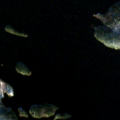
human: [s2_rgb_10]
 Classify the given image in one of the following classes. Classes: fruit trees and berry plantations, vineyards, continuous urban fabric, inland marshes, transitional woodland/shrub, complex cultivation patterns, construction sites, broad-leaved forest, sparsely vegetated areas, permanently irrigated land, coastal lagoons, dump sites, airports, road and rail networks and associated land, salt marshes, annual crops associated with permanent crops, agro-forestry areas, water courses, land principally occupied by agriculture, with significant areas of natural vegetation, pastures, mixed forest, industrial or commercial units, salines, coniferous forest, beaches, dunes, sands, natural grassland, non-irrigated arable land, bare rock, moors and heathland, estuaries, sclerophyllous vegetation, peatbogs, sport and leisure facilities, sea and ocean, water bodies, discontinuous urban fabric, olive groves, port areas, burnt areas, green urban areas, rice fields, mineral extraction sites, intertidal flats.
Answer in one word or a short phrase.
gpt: mixed forest, water bodies